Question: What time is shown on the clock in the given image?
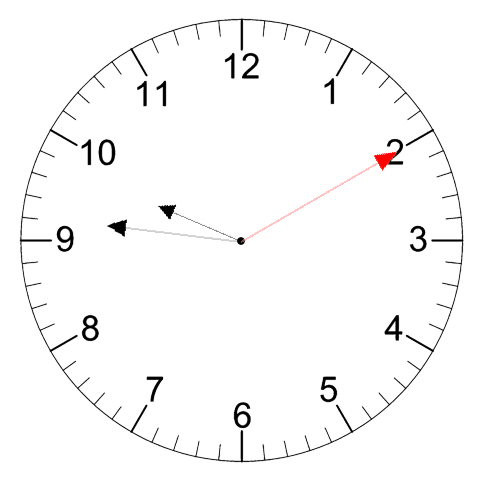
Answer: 09:46:10